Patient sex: M
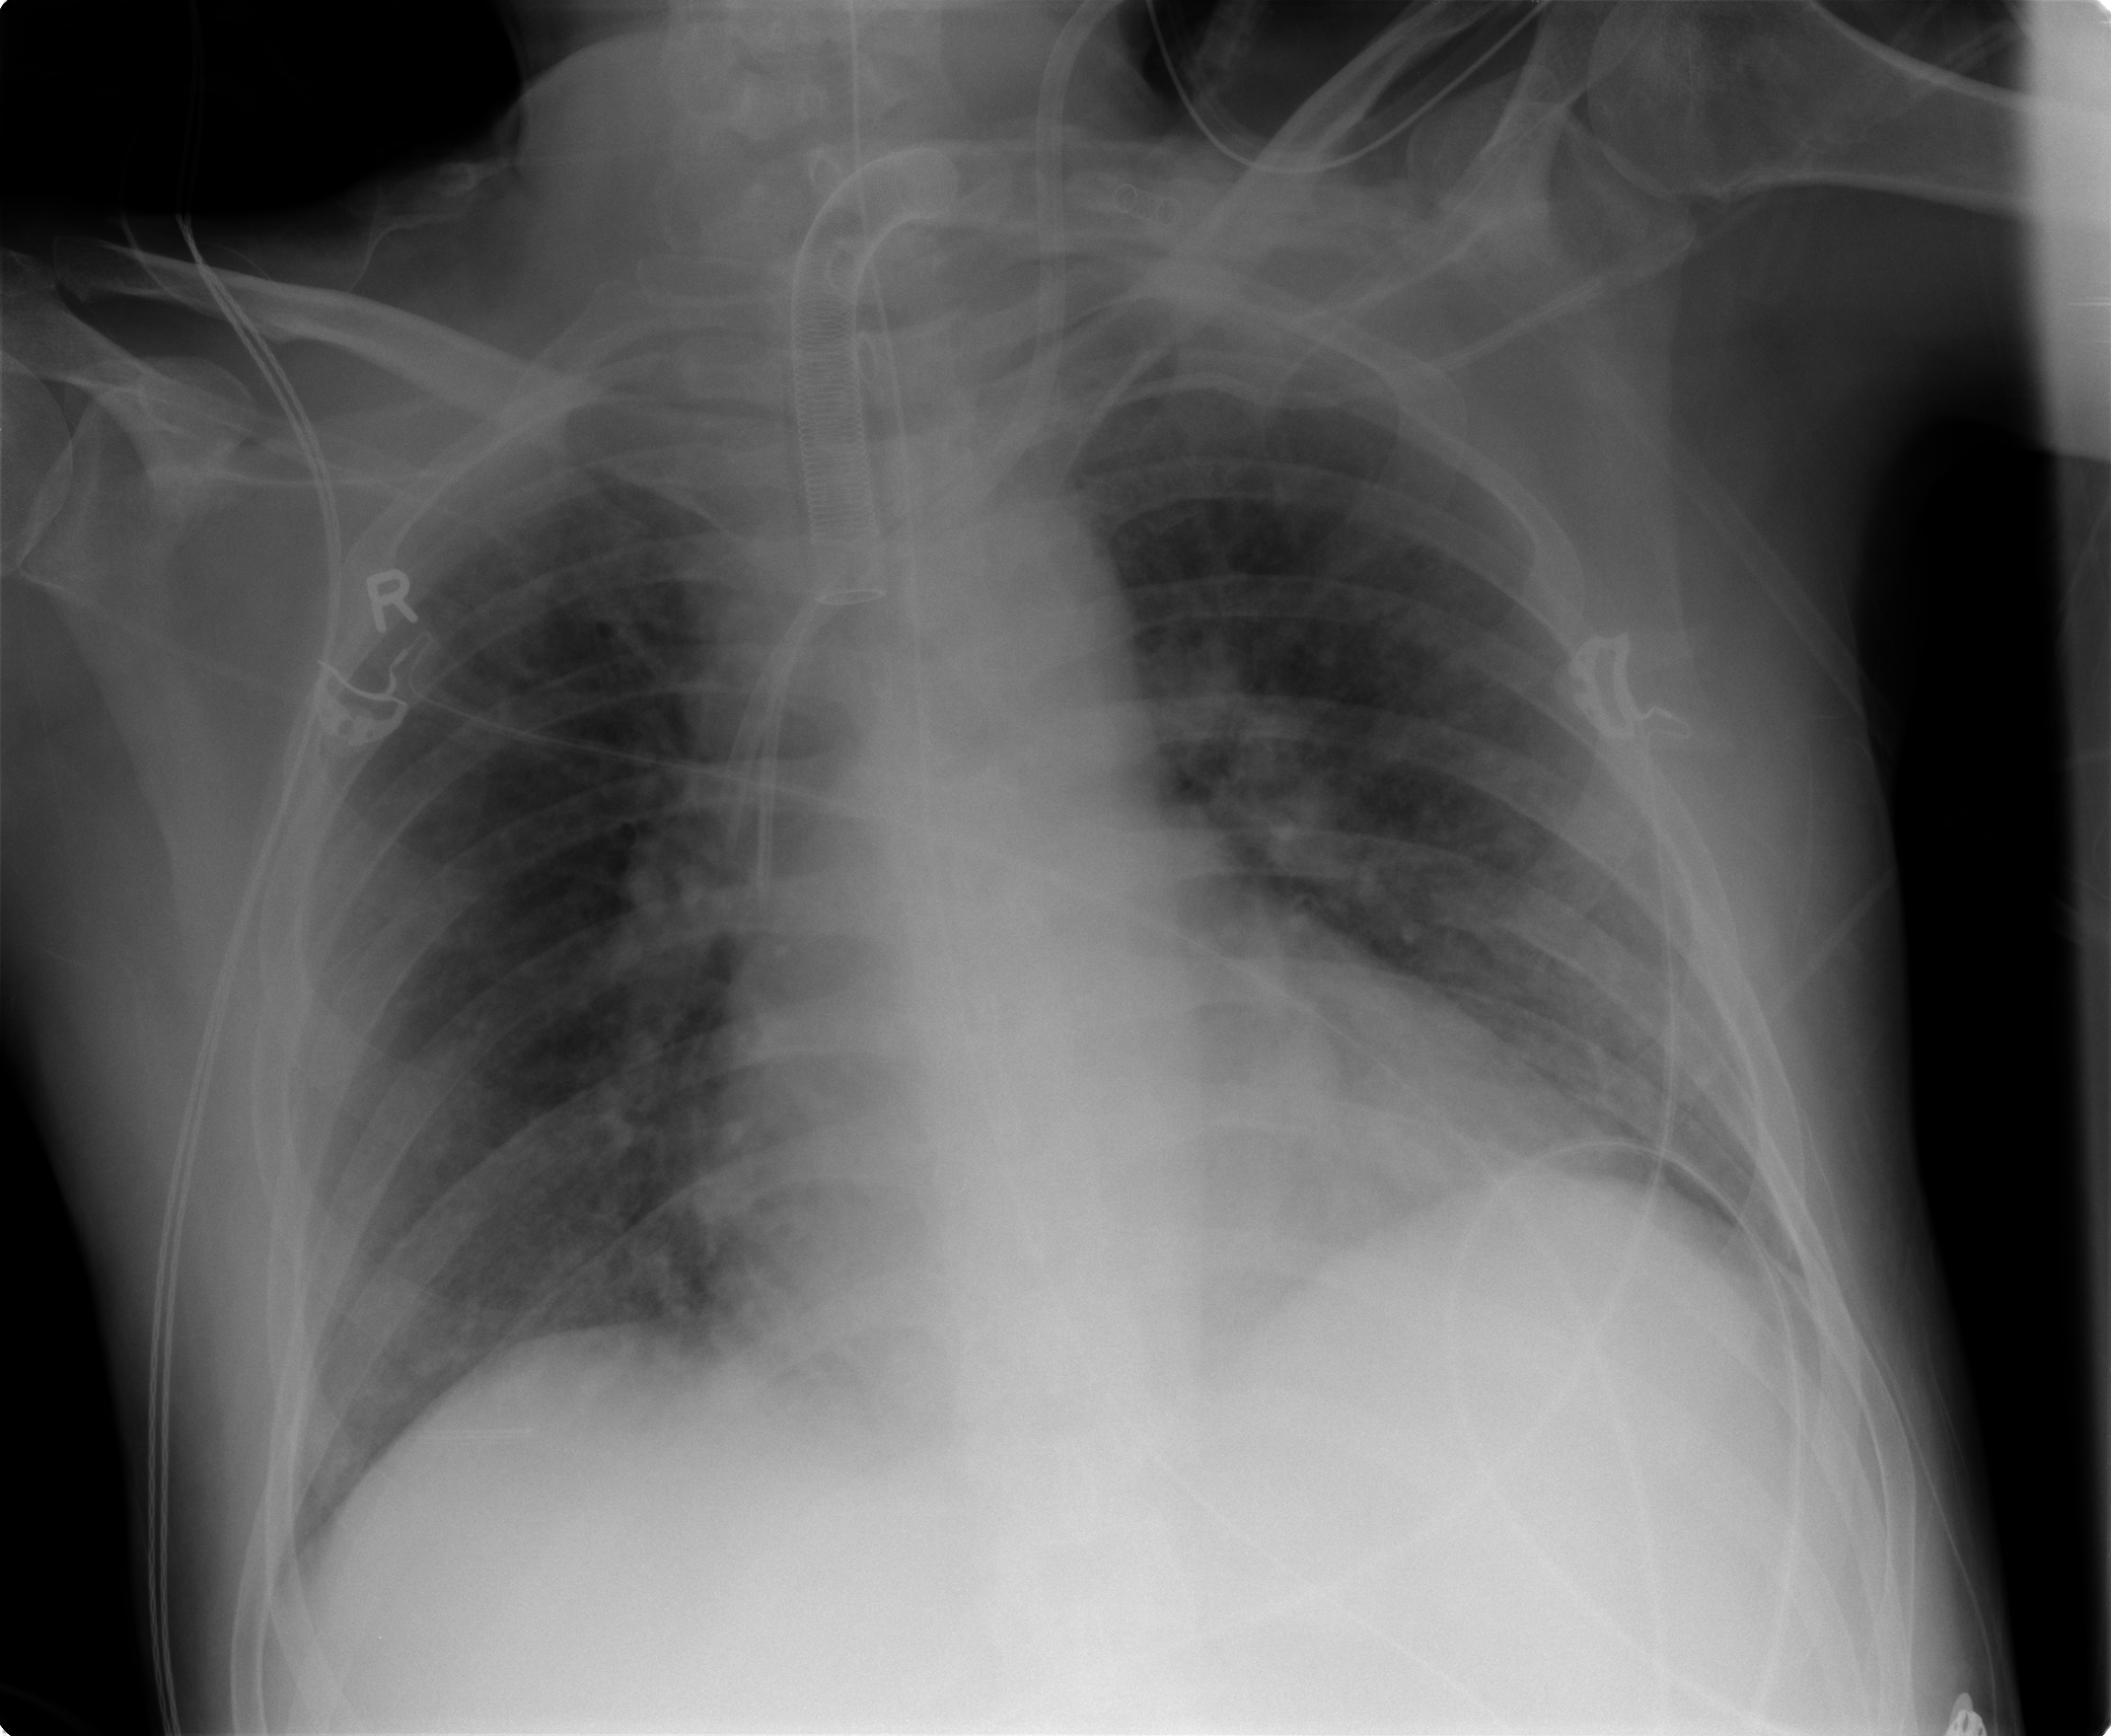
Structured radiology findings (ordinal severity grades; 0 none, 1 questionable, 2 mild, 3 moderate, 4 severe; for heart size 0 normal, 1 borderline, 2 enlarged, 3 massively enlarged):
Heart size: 2
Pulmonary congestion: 2
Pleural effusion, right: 0
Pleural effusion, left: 1
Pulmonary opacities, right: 2
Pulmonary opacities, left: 2
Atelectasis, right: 2
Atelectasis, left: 2